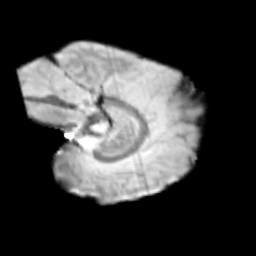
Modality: T2w
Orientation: sagittal
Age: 9
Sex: female
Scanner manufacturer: siemens
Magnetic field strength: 3 T
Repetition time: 3.8 s
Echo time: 0.07 s